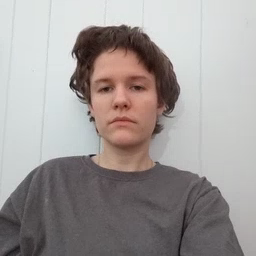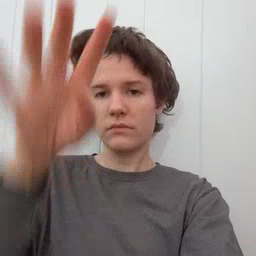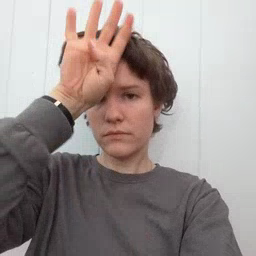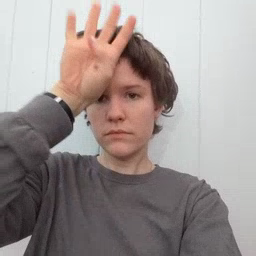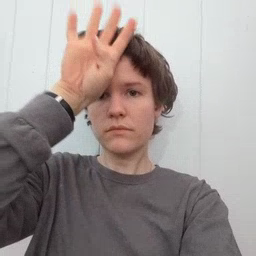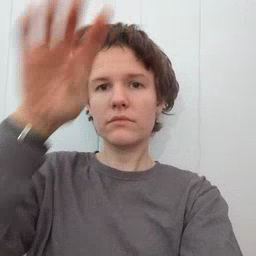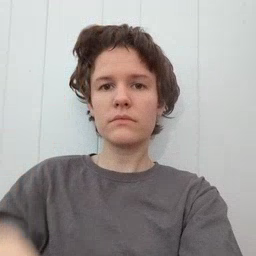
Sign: fireman